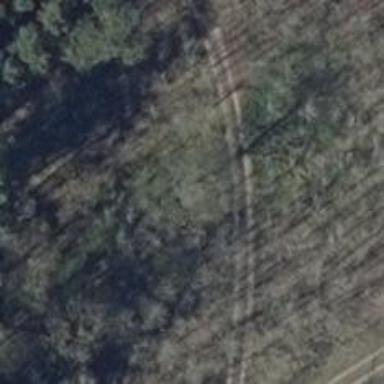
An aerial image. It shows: Dirt track road with grade 4 track type.